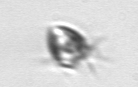
Label: Ciliophora